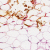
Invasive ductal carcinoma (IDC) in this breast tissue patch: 0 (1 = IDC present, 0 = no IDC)